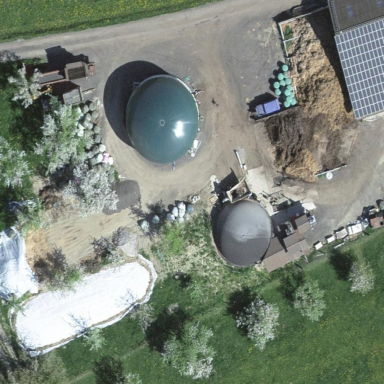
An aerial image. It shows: Biogas plant has been constructed as part of the infrastructure.